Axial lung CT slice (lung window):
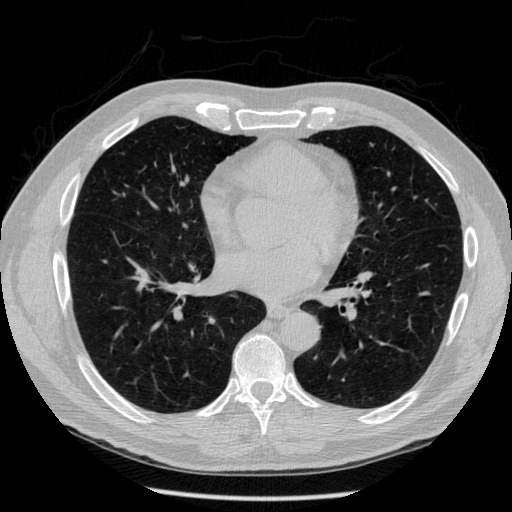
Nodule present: no